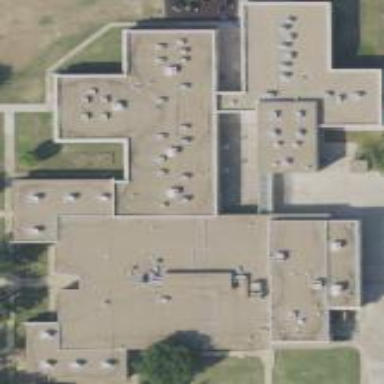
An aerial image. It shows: School building.